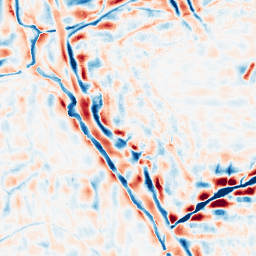
Category: wavelet
Decomposition family: wavelet_dwt
Decomposition parameters: wavelet: db4
level: 4
Upsampling method: edge_directed
Upsampling parameters: scale: 4
Upsampling scale: 4